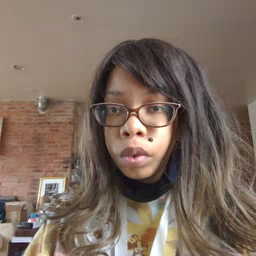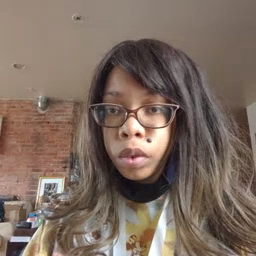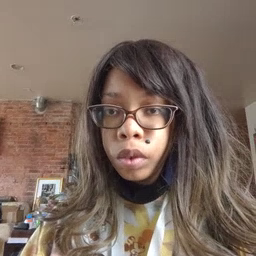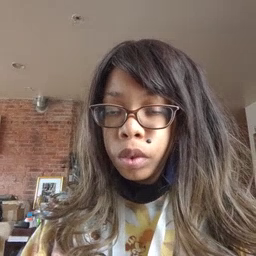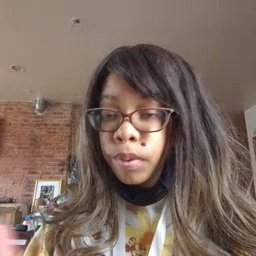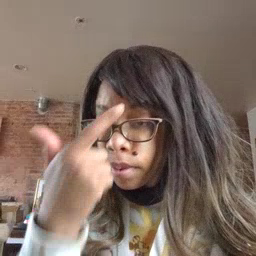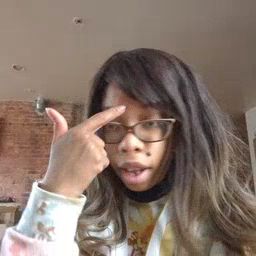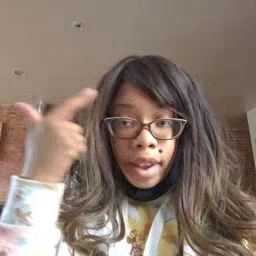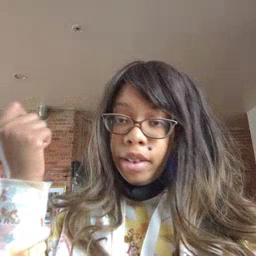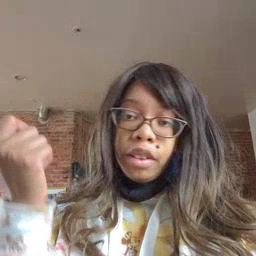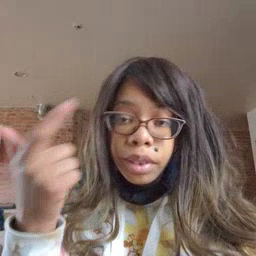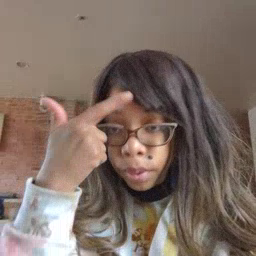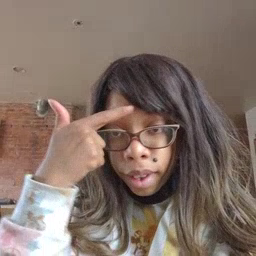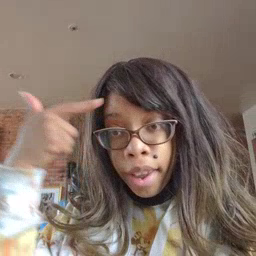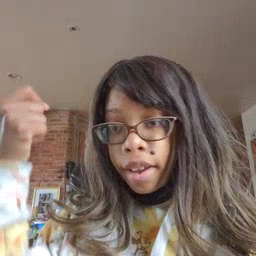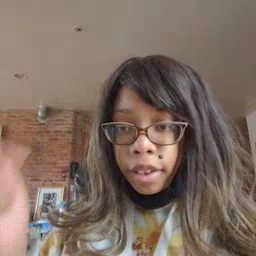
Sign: because